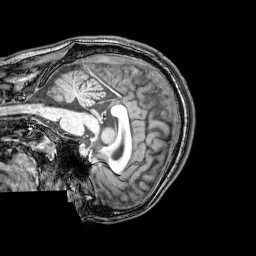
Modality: T1w
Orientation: sagittal
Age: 20
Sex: male
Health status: healthy
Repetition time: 0.081 s
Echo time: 0.037 s